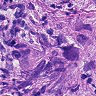
Metastatic tissue present: yes